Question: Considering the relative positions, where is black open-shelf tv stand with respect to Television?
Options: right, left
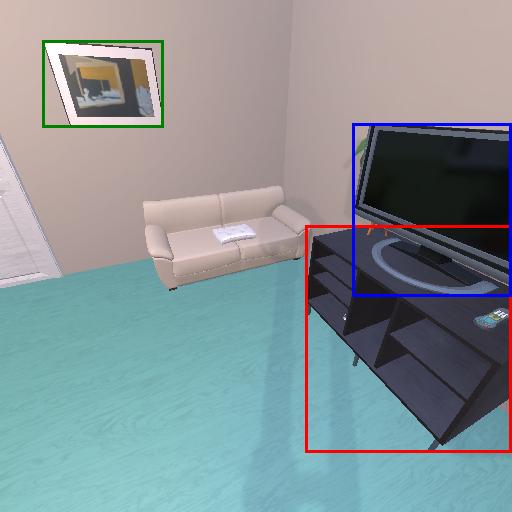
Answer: right